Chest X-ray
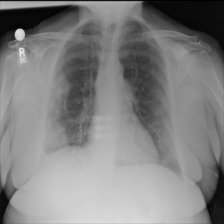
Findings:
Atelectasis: negative
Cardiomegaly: negative
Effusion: negative
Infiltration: negative
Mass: positive
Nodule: negative
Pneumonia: negative
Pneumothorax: negative
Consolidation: negative
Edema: negative
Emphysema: negative
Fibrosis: negative
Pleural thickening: negative
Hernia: negative